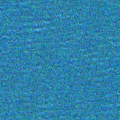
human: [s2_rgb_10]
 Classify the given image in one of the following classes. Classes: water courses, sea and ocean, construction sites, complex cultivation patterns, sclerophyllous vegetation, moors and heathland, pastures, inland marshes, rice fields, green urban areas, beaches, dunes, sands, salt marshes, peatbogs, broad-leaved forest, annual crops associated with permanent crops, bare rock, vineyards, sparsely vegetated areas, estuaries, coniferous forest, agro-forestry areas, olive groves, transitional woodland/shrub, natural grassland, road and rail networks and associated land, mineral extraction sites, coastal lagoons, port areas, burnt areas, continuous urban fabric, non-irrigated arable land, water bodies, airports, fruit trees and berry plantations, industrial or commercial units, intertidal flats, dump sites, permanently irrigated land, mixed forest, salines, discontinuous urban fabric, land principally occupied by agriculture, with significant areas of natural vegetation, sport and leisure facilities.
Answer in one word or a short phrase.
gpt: sea and ocean